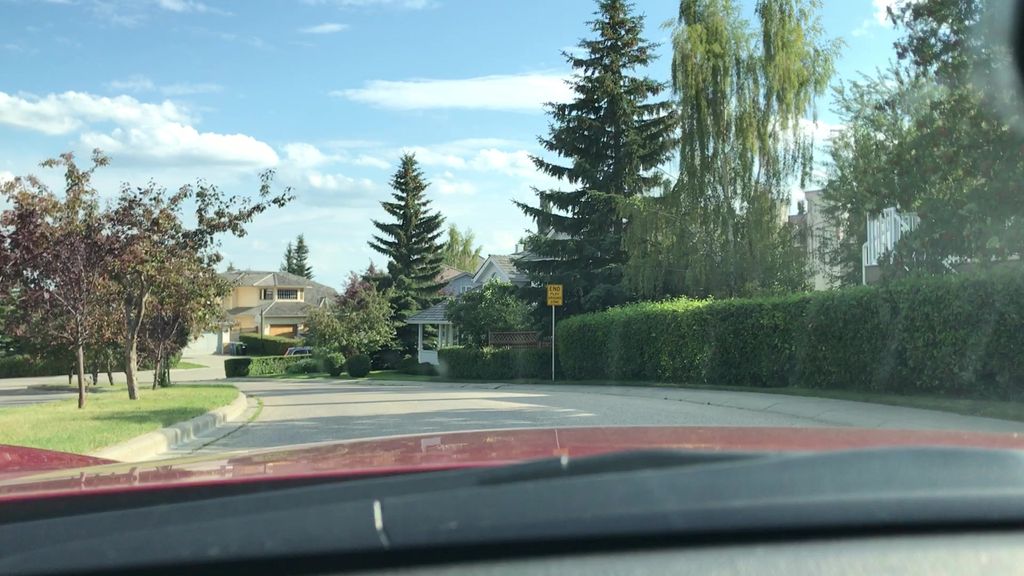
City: calgary